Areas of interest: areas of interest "Houlongshan Park"
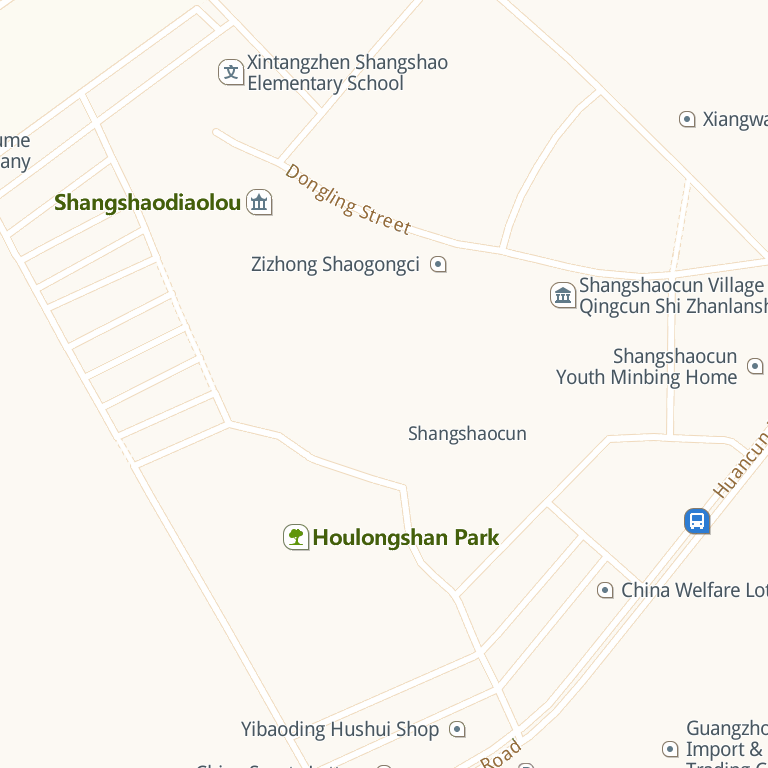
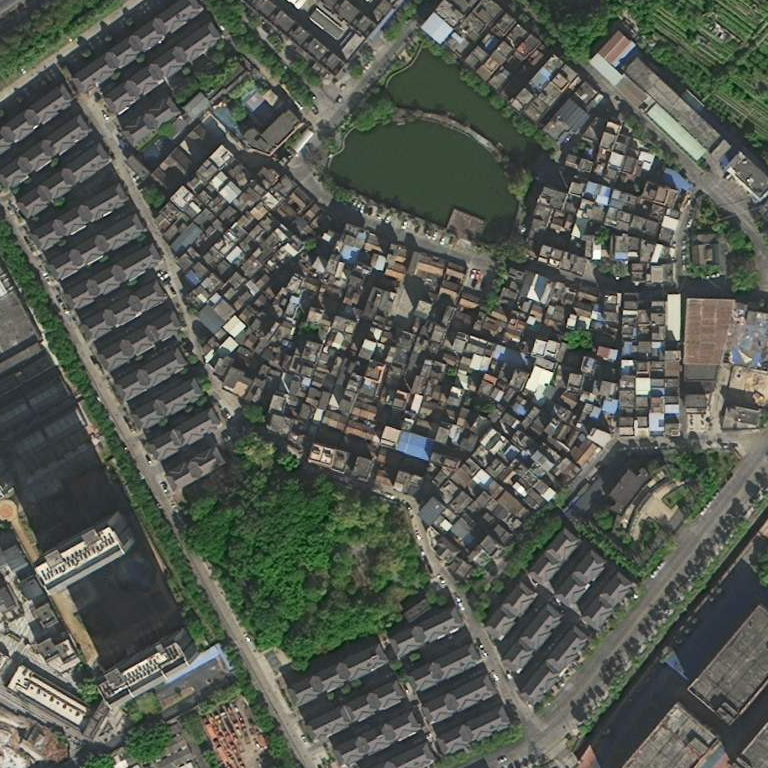